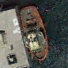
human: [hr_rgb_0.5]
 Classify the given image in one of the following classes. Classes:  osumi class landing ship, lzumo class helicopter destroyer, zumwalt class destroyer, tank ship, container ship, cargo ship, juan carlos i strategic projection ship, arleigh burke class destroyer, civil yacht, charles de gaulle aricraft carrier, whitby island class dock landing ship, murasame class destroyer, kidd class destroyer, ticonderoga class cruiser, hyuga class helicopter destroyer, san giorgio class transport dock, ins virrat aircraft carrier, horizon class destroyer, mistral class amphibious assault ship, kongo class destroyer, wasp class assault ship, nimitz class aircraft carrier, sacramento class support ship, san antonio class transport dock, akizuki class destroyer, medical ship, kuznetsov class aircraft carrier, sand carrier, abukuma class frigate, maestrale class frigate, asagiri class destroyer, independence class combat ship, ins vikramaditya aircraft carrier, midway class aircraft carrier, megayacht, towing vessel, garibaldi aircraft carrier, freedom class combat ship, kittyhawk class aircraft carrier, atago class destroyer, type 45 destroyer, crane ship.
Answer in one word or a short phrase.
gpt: Towing vessel